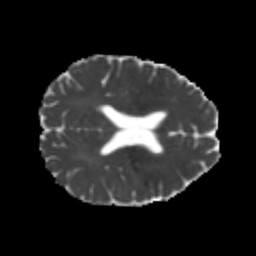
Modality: MD
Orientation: axial
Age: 24
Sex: male
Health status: healthy
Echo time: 0.074 s